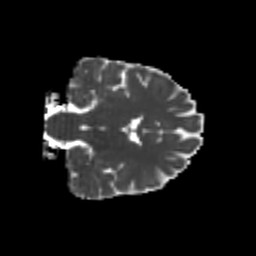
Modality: MD
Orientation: coronal
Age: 23
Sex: female
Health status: healthy
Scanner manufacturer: philips
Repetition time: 7.391 s
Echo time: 0.08599 s